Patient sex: F
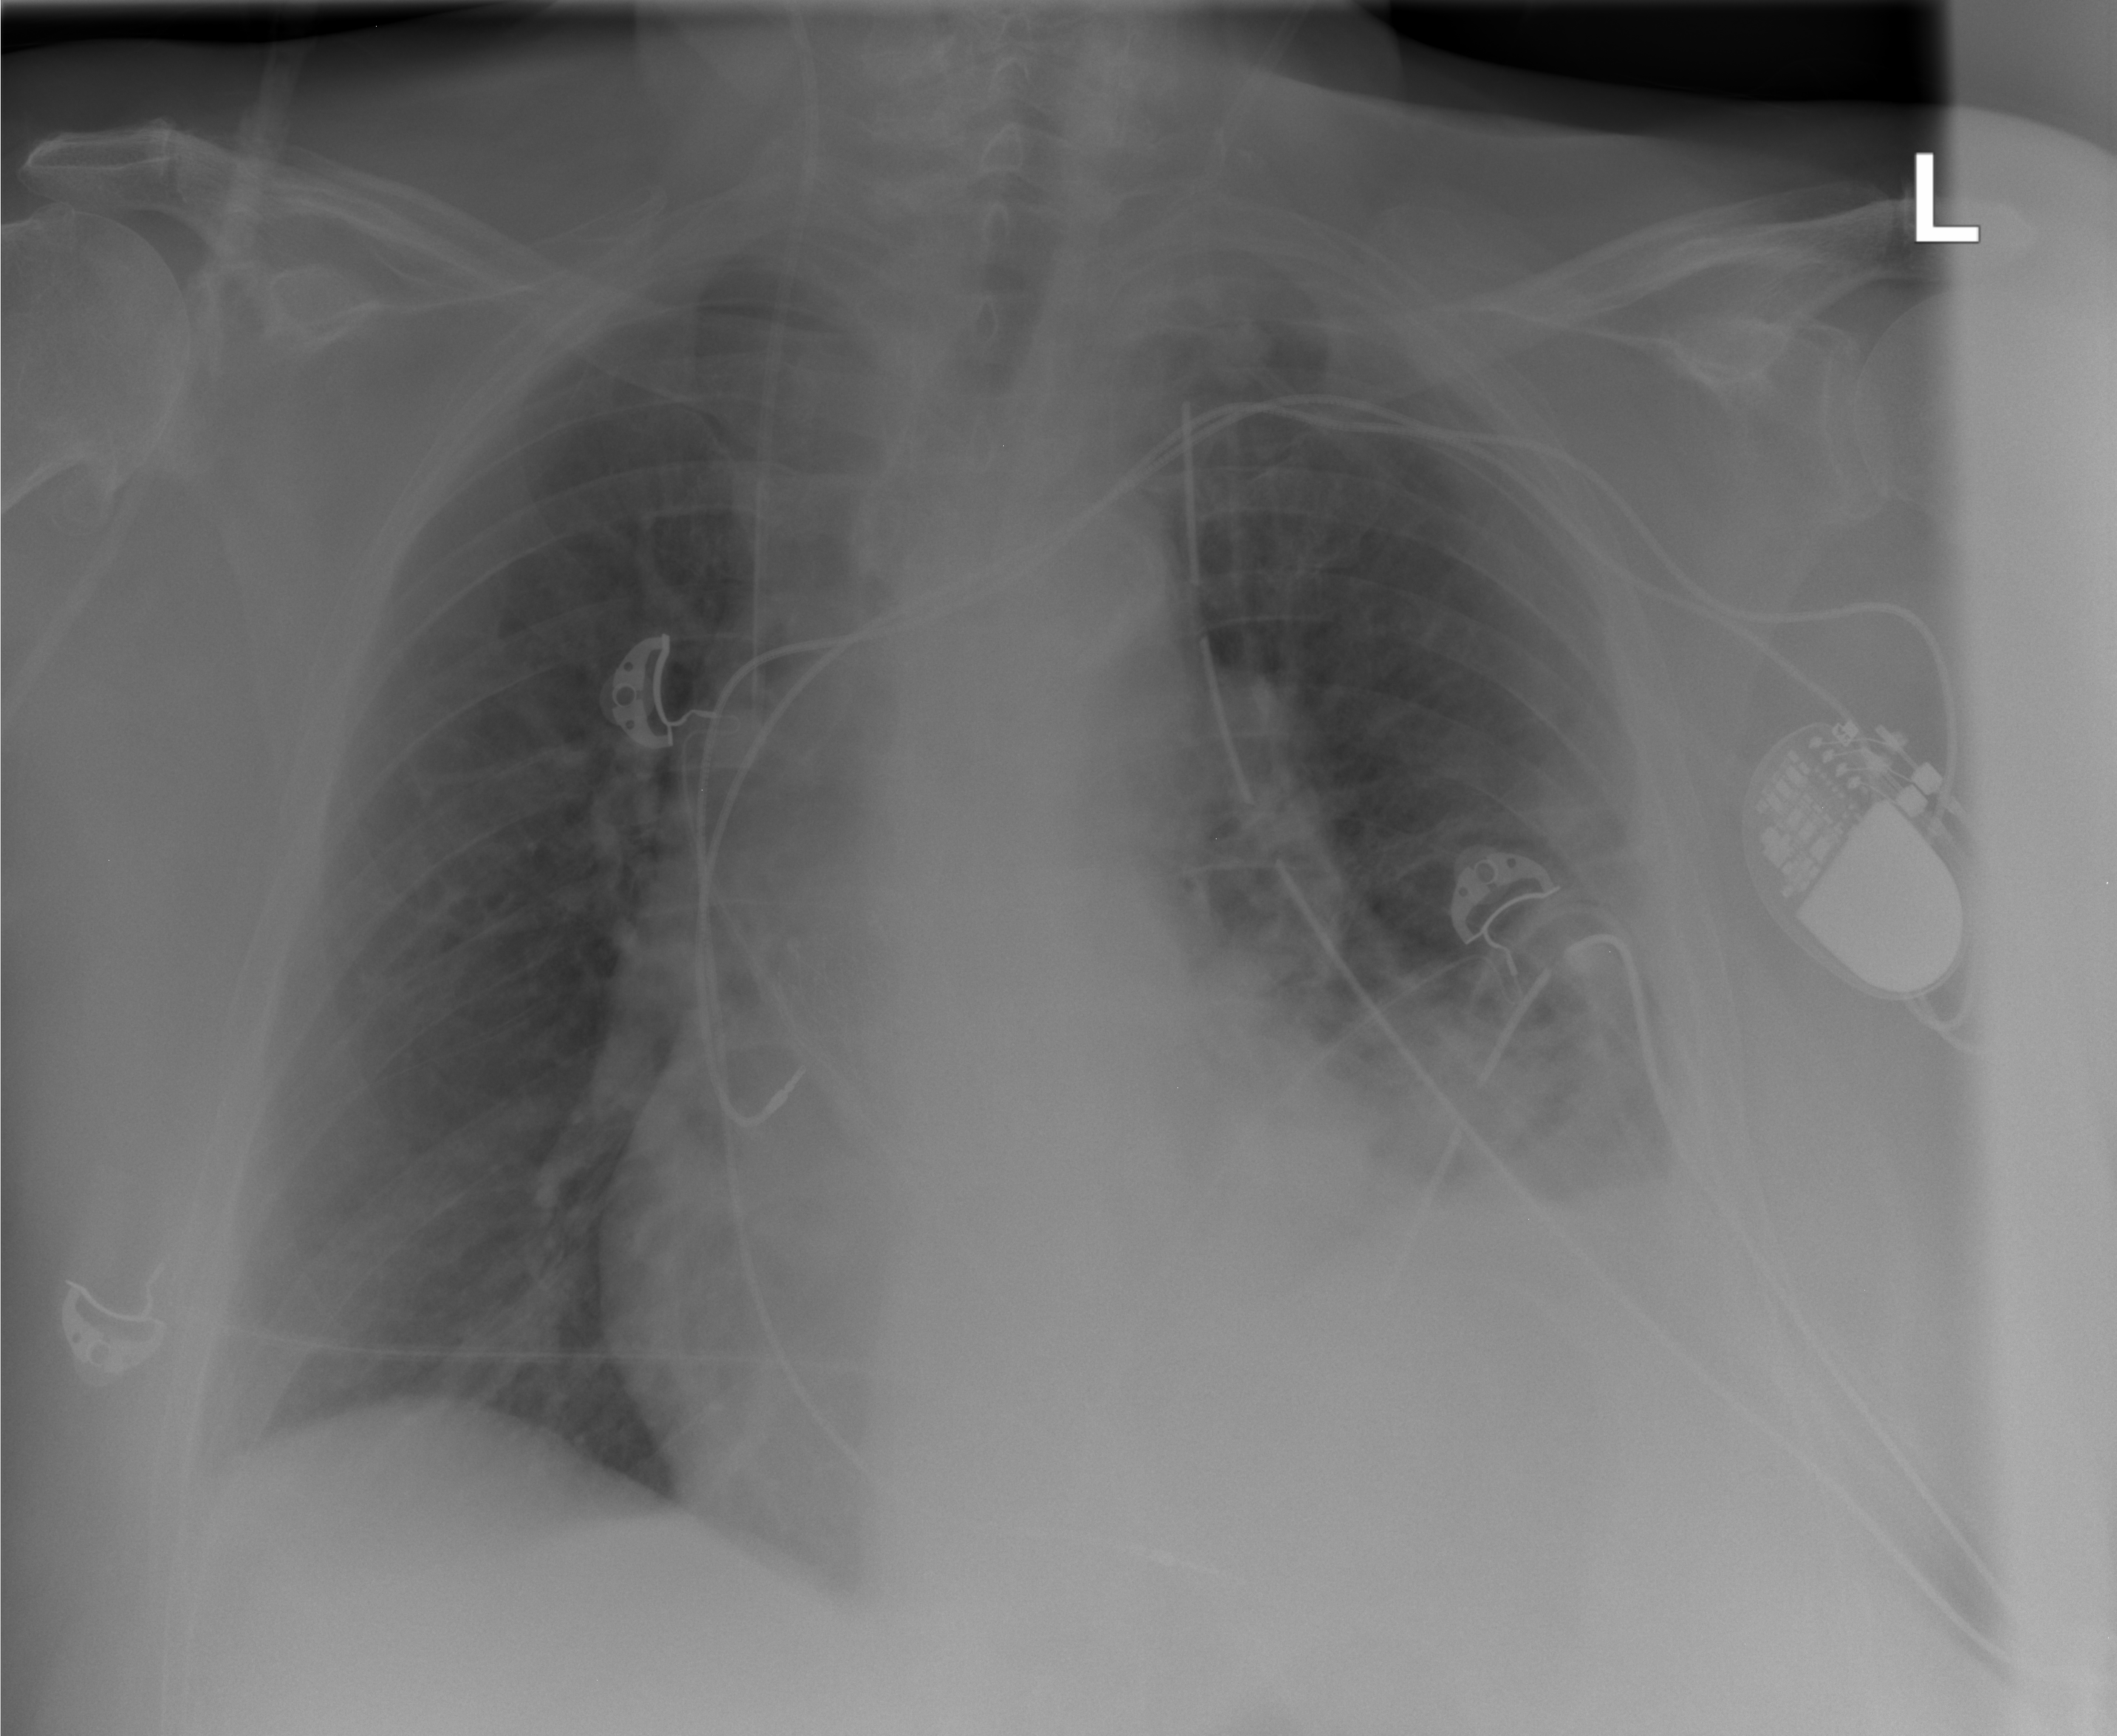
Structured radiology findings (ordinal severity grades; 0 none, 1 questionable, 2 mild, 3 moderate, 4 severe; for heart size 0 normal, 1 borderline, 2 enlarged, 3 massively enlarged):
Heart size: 2
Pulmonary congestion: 0
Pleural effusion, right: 0
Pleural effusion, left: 3
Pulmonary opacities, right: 0
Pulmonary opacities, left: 1
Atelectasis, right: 0
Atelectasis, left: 3